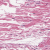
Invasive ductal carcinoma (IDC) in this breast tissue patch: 0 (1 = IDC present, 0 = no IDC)